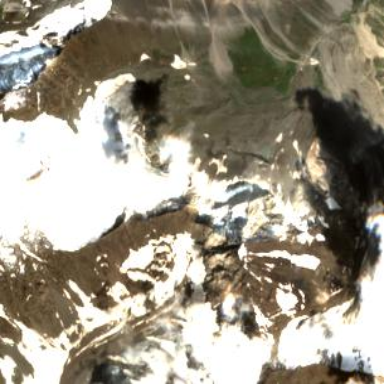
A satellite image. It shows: Stunning view of glacier.